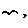
Label: bird